Question: How to populate param. value for the <URL> javascript correctly?
I want to pass some image title by
'''
params: {
param1: imgTitle
},
'''
Where '$("#ImageTitle").val();' refers to '<input type="text" id="ImageTitle" name="ImageTitle" value="" />'
Any help please!
Thank you!!!

:
The final solution is here.
'''
<script type="text/jscript">
var uploader = new qq.FileUploader({
element: document.getElementById('file-uploader-demo1'),
allowedExtensions: ['jpg', 'jpeg', 'png', 'gif'],
sizeLimit: <PHONE>, // max size
action: '/TradeshowSpeakers/UploadFile',
multiple: false,
onSubmit: function (id, filename) {
this.params.param1 = $("#ImageTitle").val();
},
onProgress: function (id, fileName, loaded, total) {
},
onComplete: function (id, fileName, responseJSON) {
//alert(responseJSON[0].Image);
}
});
'''
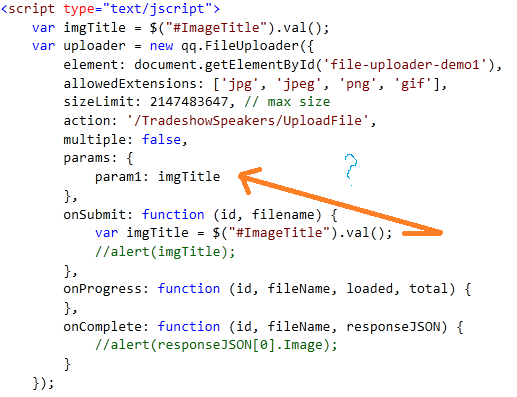
Answer: '''
var imgTitle ...
'''
having been declared in a function is not in scope (visible to) the assignment of 'param1' and so it should be replaced with
'''
this.params.param1 = $('#imageTitle').val();
'''
Also as teh assignment of 'param1: imgTitle' is now irrelevant it can just be assigned an empty string or false etc.
A couple of references in understanding whats going on here:
- <URL>